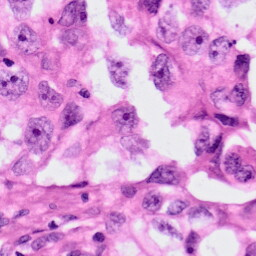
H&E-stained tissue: Lung